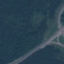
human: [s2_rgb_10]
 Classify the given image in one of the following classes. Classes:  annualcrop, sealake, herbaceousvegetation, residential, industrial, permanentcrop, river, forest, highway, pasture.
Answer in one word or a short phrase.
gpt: Highway